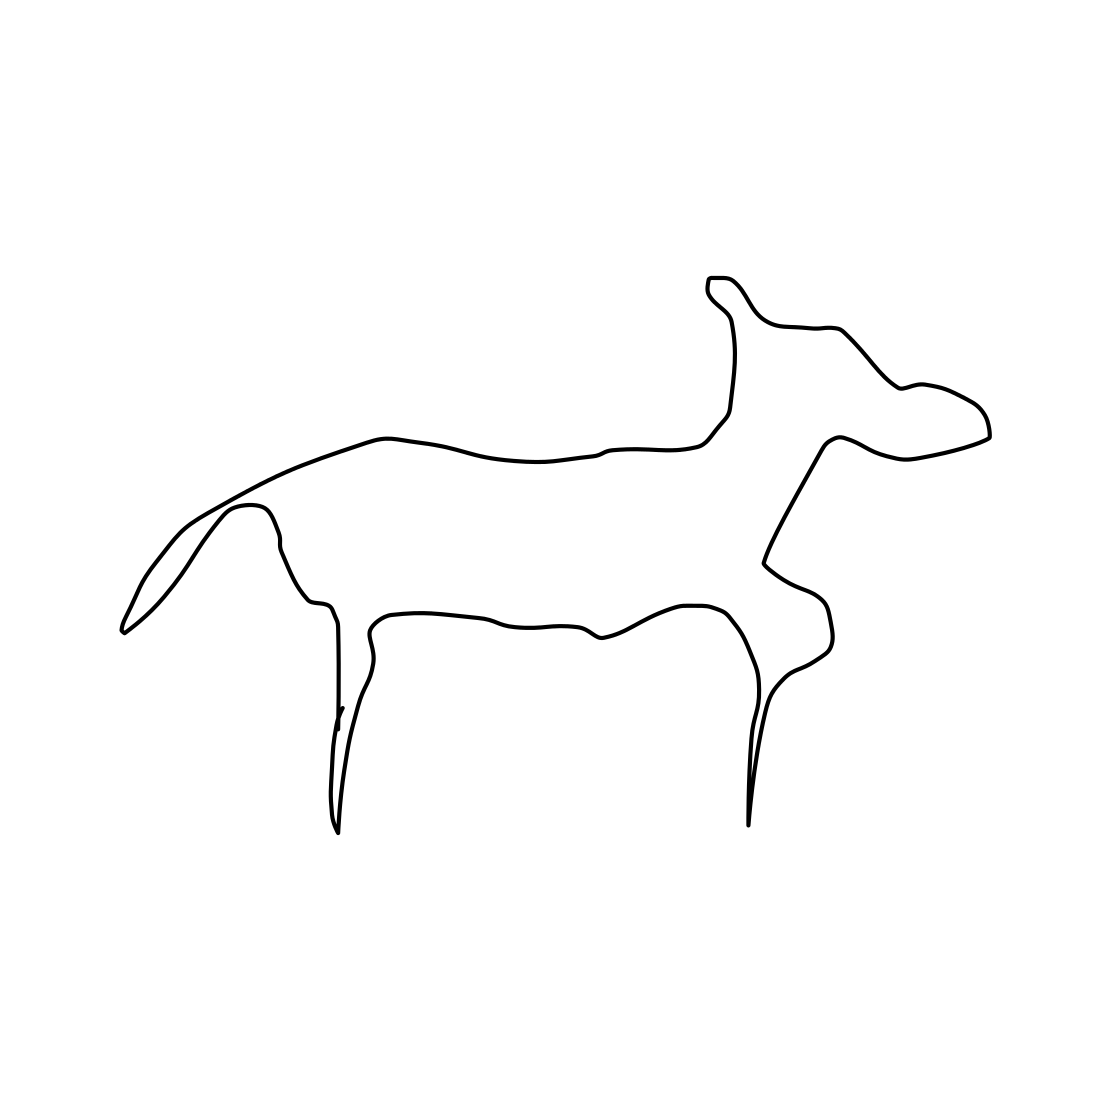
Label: horse